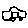
Label: car